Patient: sex F, age 26
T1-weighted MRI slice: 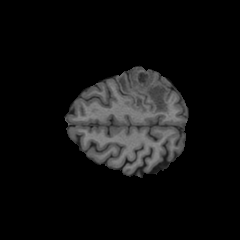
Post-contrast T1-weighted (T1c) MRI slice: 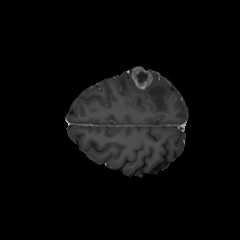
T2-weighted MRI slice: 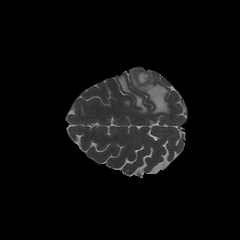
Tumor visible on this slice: yes
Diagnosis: Glioblastoma, IDH-wildtype
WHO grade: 4